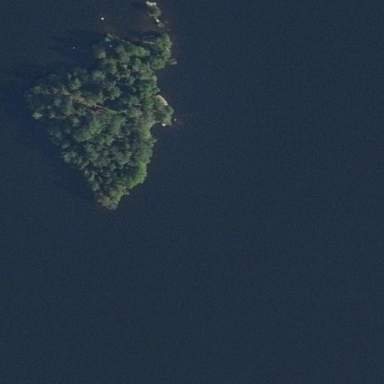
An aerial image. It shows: Islet covered with woodland.